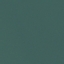
Land use / land cover: SeaLake